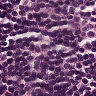
Metastatic tissue present: no